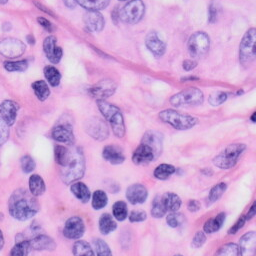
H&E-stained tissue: Skin